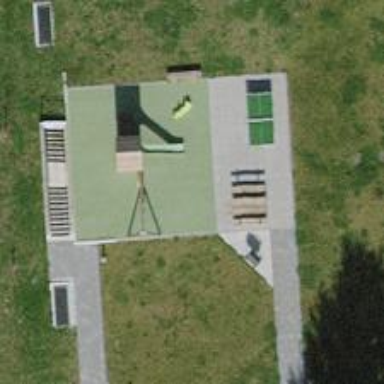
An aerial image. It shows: Playground with slide.